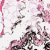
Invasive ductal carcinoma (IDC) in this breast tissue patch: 0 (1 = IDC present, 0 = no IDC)